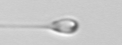
Label: Asterionellopsis_glacialis